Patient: sex M, age 43
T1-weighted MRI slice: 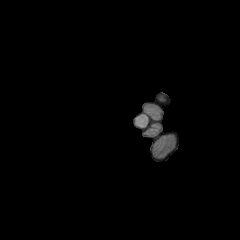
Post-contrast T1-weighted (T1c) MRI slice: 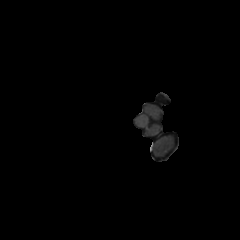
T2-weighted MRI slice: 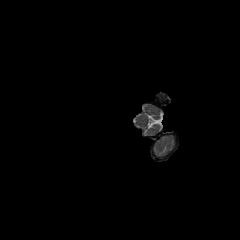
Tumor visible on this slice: no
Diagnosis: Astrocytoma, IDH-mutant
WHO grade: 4